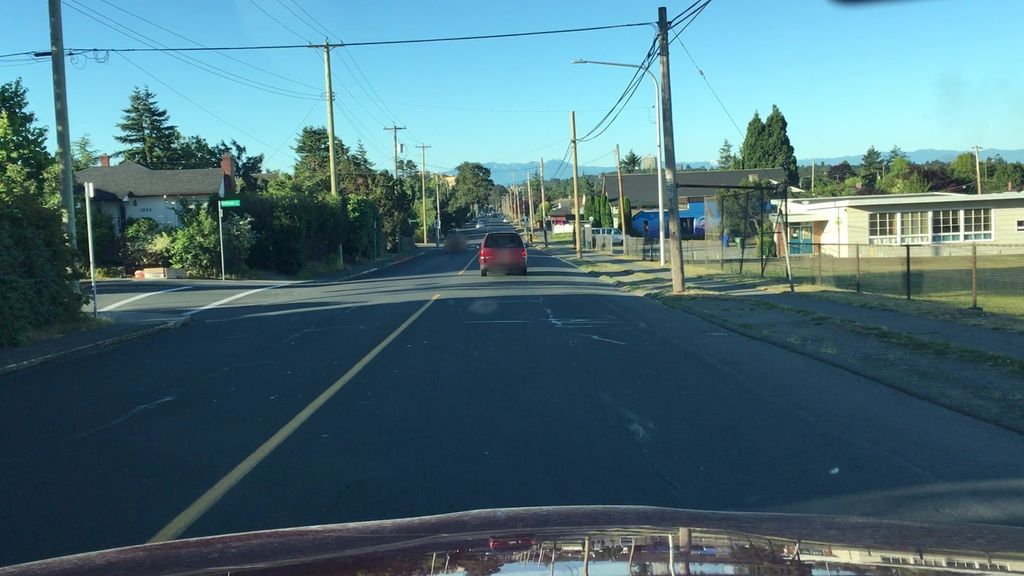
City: victoria